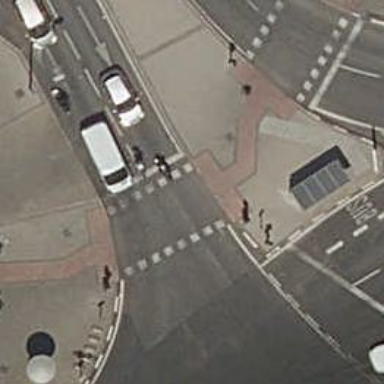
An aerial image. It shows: Road crossing with traffic signals.